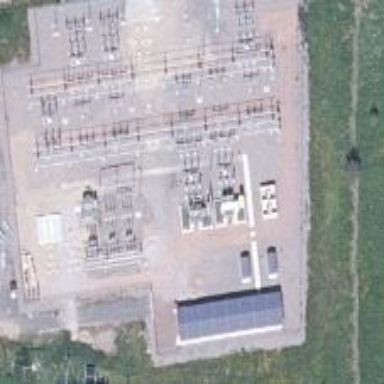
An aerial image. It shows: Power substation.